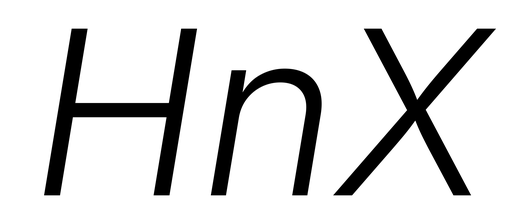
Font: Inter-Italic_Light_Italic